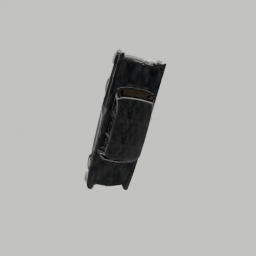
Label: mechanical